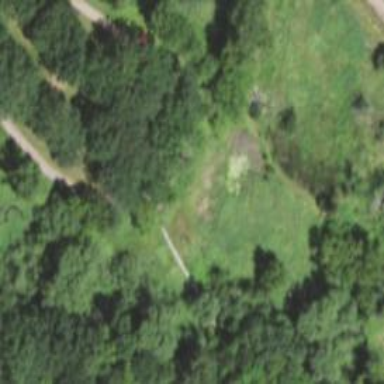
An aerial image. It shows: Disc golf tee area.